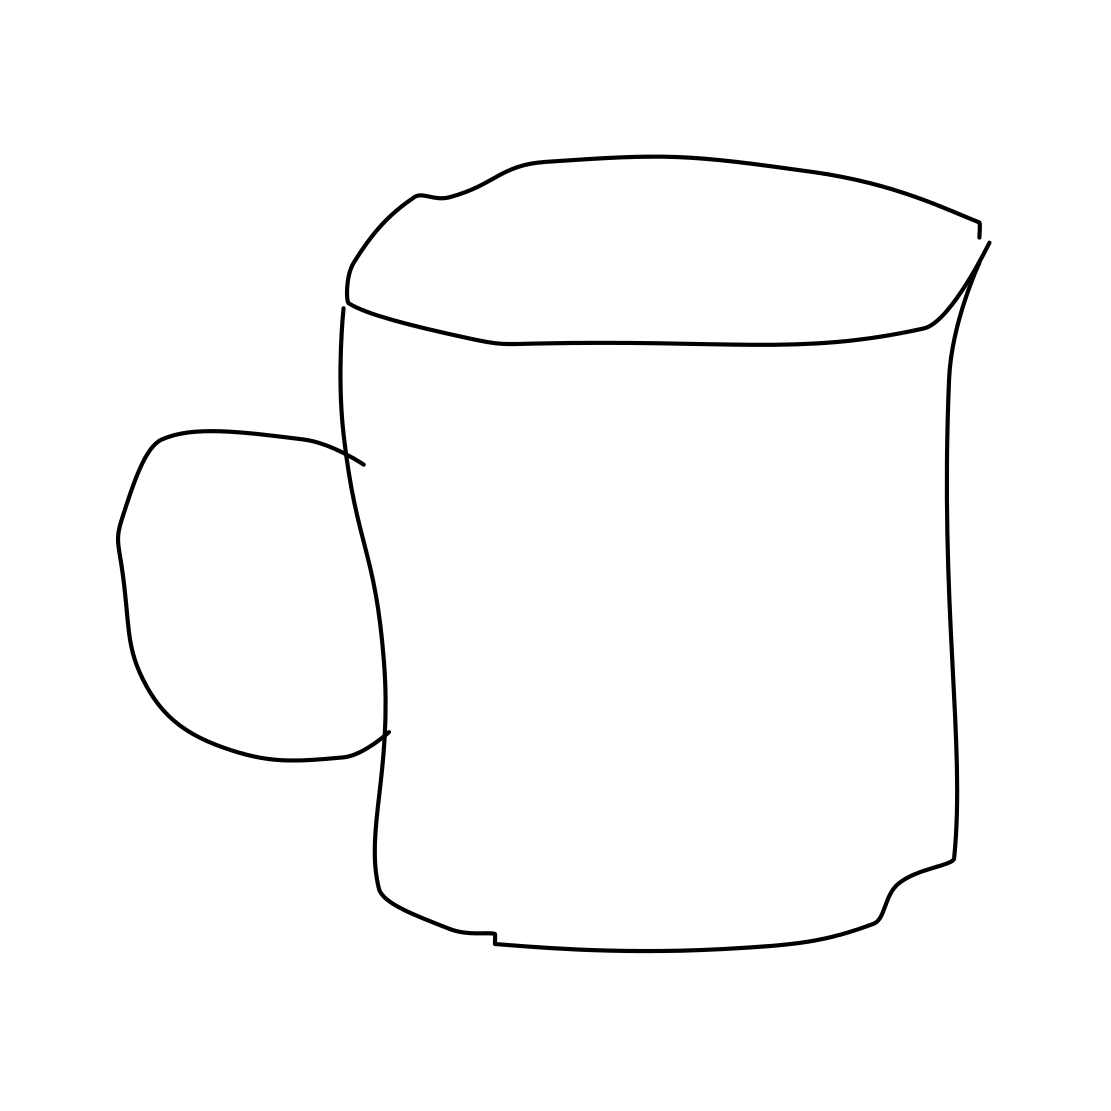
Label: mug